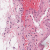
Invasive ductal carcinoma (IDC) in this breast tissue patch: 0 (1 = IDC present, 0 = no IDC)